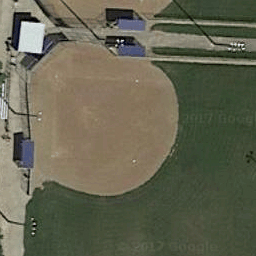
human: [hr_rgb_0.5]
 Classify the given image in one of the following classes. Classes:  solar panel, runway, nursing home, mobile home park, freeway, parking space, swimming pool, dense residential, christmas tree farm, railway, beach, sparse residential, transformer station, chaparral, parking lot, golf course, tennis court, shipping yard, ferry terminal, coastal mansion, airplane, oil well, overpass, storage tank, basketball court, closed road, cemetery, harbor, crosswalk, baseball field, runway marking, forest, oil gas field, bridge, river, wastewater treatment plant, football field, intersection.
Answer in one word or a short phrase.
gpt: baseball field